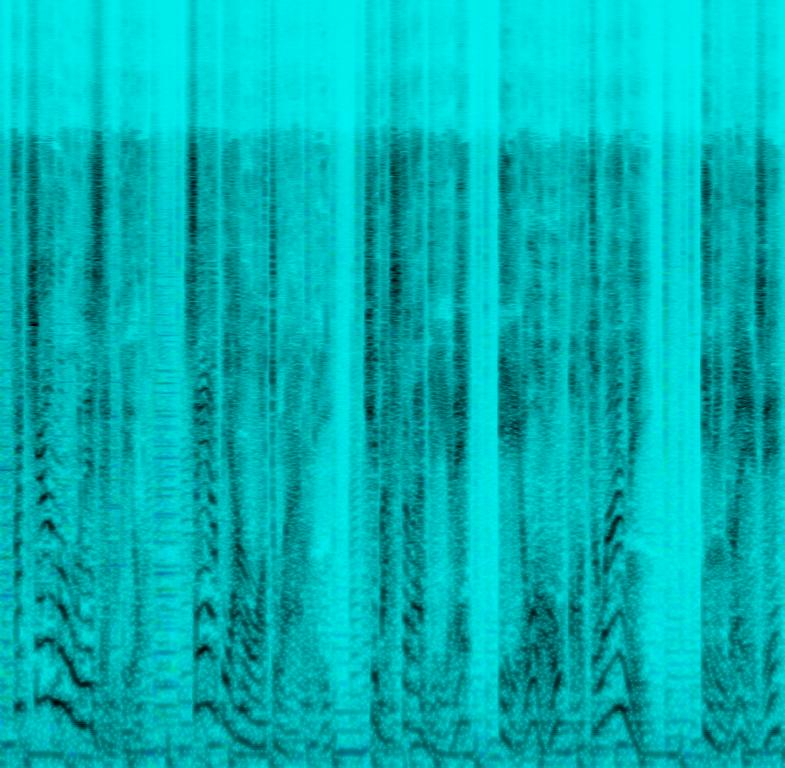
The low quality recording features a flat male talking over background music that consists of a saxophone melody played over shimmering hi hats, snappy rimshots, groovy piano melody, mellow bells melody and simple bass. It sounds happy, fun and easygoing - like something kids would listen to.